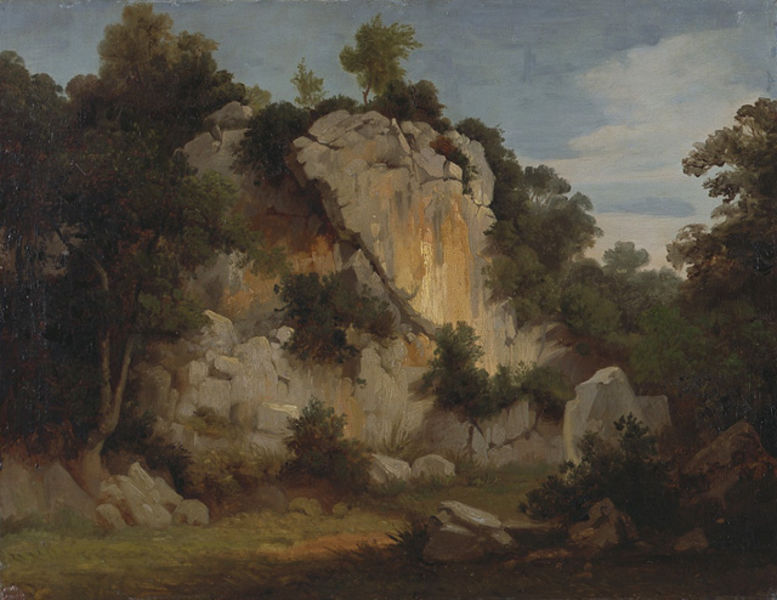
Titel: Felswand mit Bäumen und Gesträuch
Künstler: Johann Wilhelm Schirmer
Standort: Karlsruhe
Institution: Staatliche Kunsthalle Karlsruhe
Schlagwörter: baum, berg, blau, blätter, felsen, feuer, gemälde, gestein, himmel, laub, schatten, weiß, wolken, bäume, gelb, grün, landschaft, ocker, abend, braun, bunt, frankreich, grau, hell, kreide, licht, nacht, straße, szene, gras, rasen, weg, wiese, wolke, beige, malerei, wand, stein, steine, öl, ast, baumstamm, dämmerung, einsamkeit, erde, ferne, hügel, natur, stamm, strauch, busch, büsche, gebüsch, sonne, sträucher, boden, gold, blatt, pflanze, pflanzen, höhle, rokoko, tal, wald, wasserfall, klar, küste, sommer, ruhe, düster, enge, gasse, italien, süden, studie, abhang, berge, fels, felswand, gebirge, hang, farbe, landschaftsmalerei, geröll, schlucht, spalten, steil, herbst, idylle, spazieren, friedrich, romantik, ölgemälde, stämme, stürmisch, wild, glanz, stimmung, fallen, gründ, leuchten, klippe, schimmer, eng, spaziergang, himmeö, abbruch, draußen, lichtung, abgrund, gefahr, laubbaum, ölmalerei, sonnig, biedermeier, schein, wurzeln, bewachsen, sehnsucht, sandstein, nähe, romantisch, lanschaft, hölle, gefährlich, felse, grotte, felsbrocken, licht schatten, platten, balu, brocken, leuchtend, gestrüpp, hohlweg, riß, lichtschein, klettern, felsblock, wanderung, bewuchs, steinblöcke, kalkstein, gemäle, bruch, gra, steinbruch, spalt, blank, blu, abbruchkante, broken, kreidefelsen, tals, wweg, kalkfelsen, beengt, geas, romatnik, t, baum#, as, umgestürzter baum, stimmungslandschaft, felssturz, felsen kreide, kalkfelsenwand, kalkfesen, kalkselsen, brqun, bäumegrün, lichtquelle aus höhle, laubbuam, felsvorspung